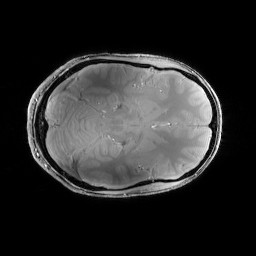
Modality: PDw
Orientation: axial
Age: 26
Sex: female
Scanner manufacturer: siemens
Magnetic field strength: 6.98 T
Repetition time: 1.3 s
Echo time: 0.00231 s